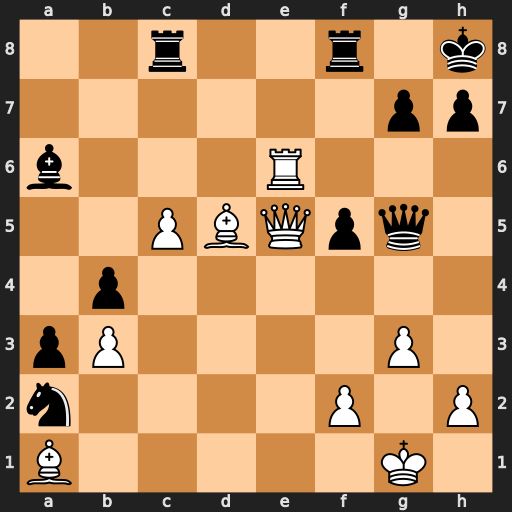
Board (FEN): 2r2r1k/6pp/b3R3/2PBQpq1/1p6/pP4P1/n4P1P/B5K1
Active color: w
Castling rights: -
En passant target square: -
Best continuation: f4 Qg4 Bf3